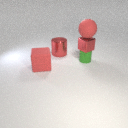
small green rubber cylinder behind large red rubber cube